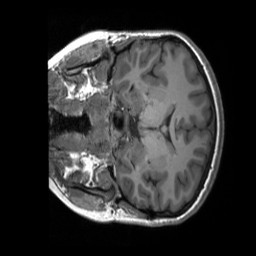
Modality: T1w
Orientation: coronal
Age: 19
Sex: female
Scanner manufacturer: siemens
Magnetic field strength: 3 T
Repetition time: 2.3 s
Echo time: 0.00232 s